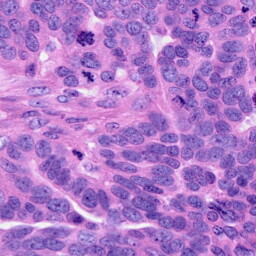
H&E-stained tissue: Ovarian